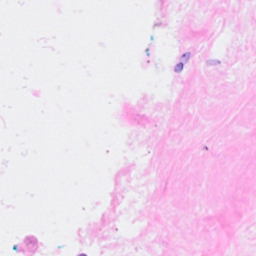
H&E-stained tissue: Breast